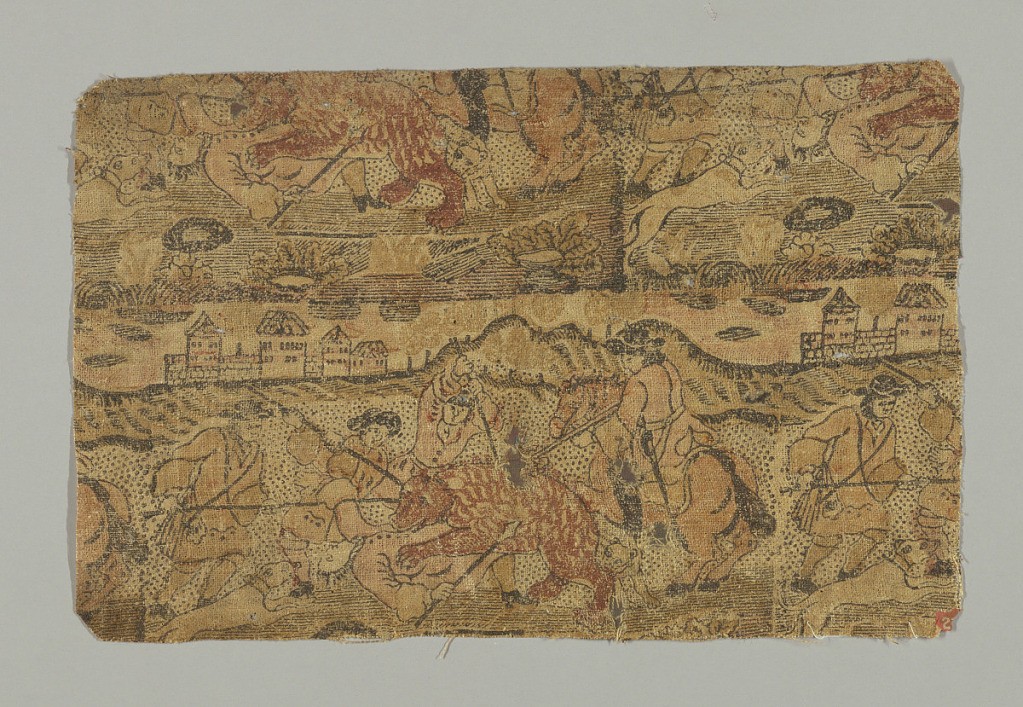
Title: Textile
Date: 17th–19th century
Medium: Technique: block printed on plain weave
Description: Four men and two dogs attacking a bear who has apparently killed a man who is lying underneath him. There is a small town in the distance. The design is repeated in a brick arrangement.